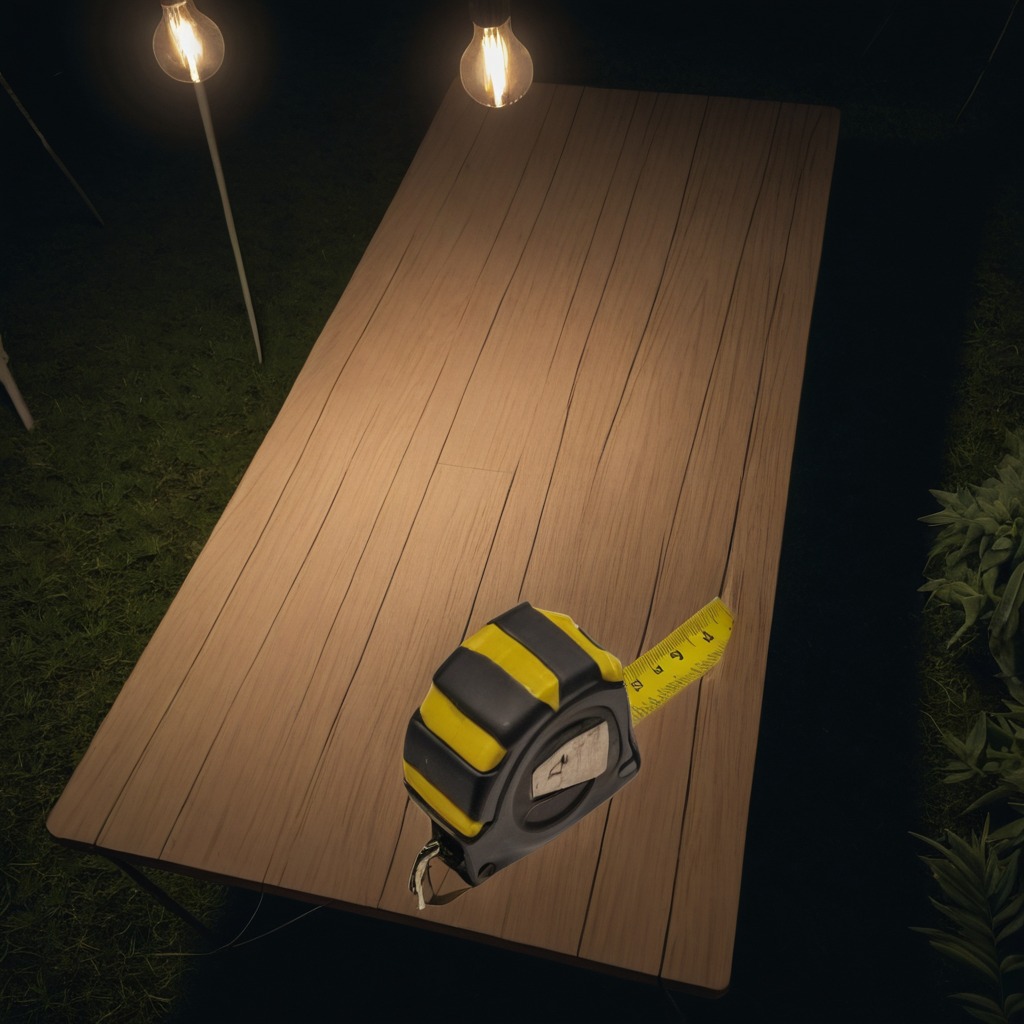
A measuring tape lies on the wooden table.